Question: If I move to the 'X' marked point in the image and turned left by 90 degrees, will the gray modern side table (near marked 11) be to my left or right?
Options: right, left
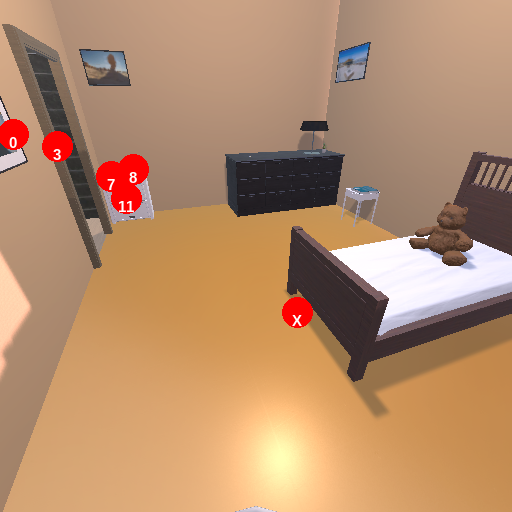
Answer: right